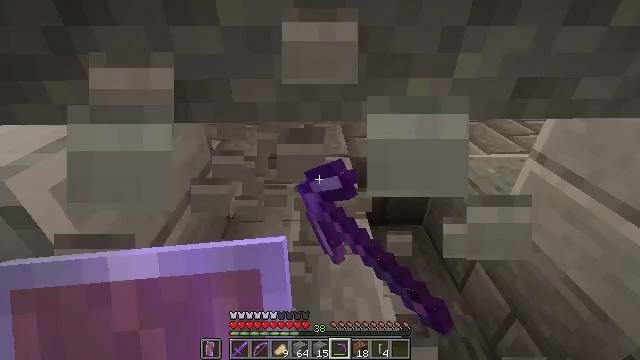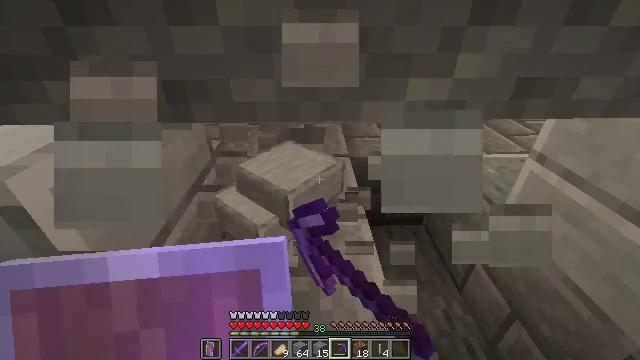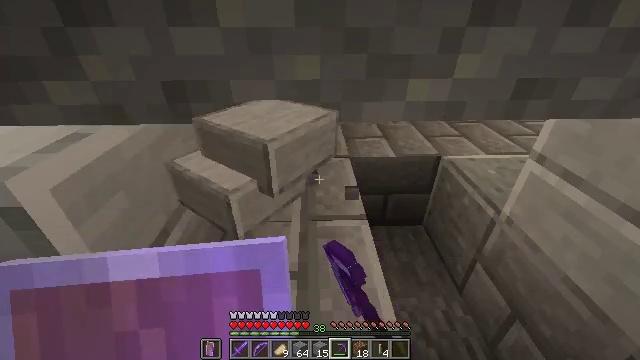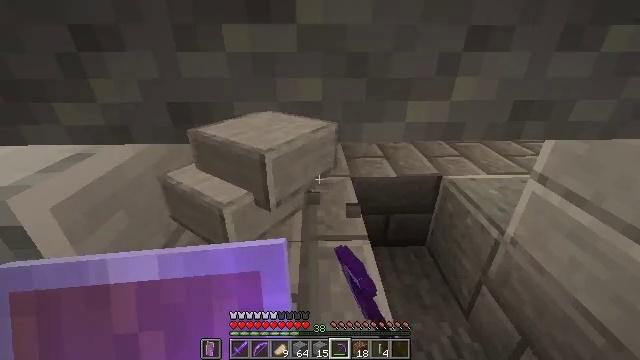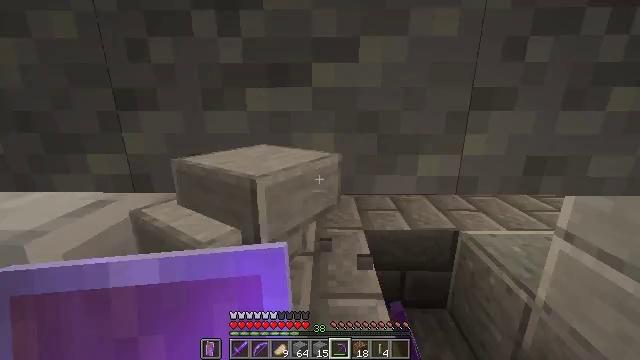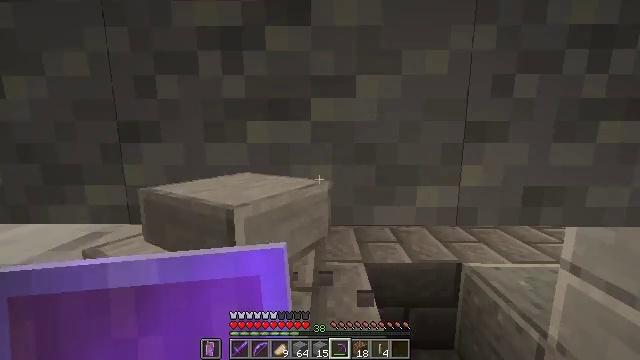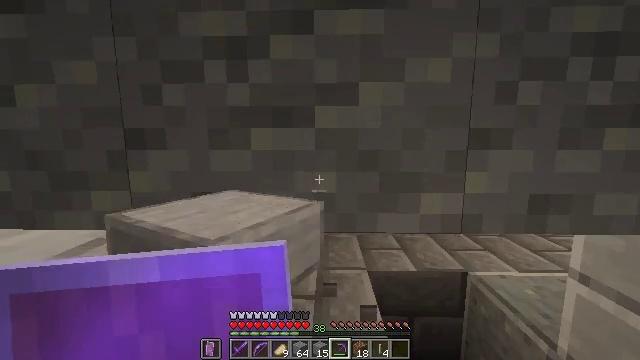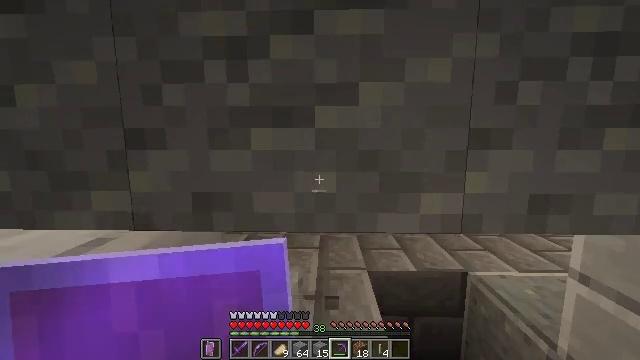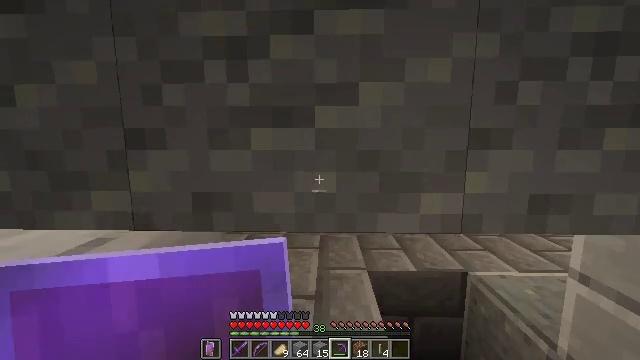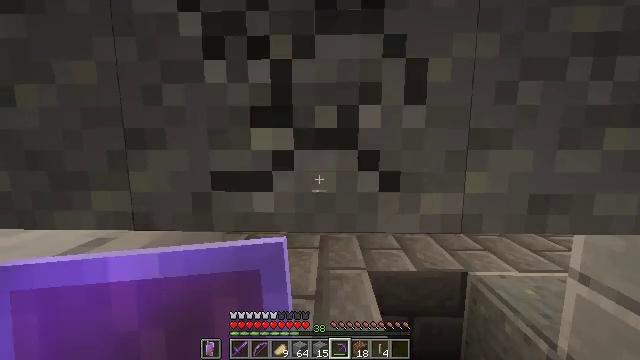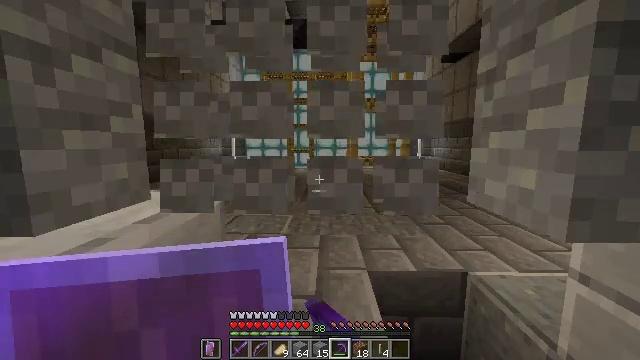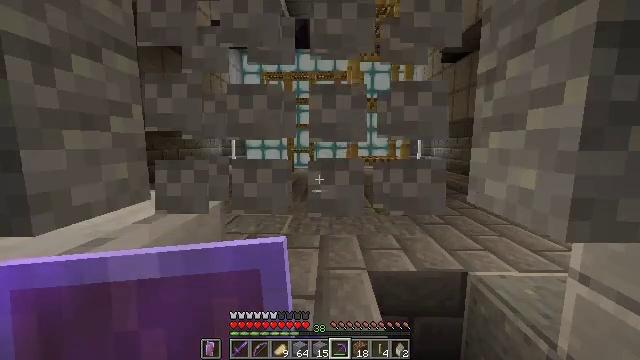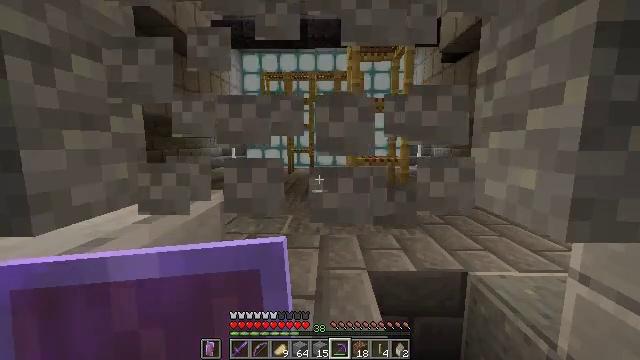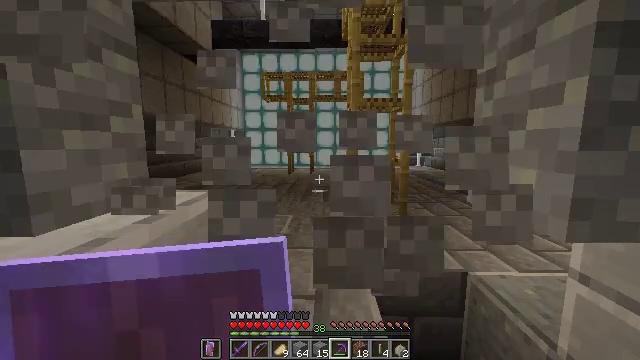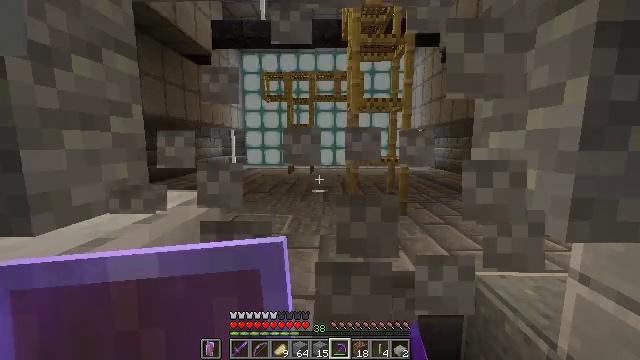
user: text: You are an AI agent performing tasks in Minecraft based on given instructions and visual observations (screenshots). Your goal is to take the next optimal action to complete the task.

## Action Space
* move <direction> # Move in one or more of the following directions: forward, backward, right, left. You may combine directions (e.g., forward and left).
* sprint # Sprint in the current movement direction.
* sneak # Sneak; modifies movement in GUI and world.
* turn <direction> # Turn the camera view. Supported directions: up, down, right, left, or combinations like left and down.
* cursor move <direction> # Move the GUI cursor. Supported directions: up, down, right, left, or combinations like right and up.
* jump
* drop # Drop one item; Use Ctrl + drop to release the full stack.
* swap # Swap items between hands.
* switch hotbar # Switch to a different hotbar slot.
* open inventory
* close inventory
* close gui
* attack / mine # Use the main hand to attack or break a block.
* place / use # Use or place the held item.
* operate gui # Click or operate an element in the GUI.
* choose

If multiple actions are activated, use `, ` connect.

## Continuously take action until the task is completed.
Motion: motion action
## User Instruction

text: Attack the andesite wall to dismantle it.
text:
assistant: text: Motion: sneak, attack / mine
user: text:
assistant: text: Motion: sneak, attack / mine
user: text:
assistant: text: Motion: sneak, turn up
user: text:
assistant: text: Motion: sneak, turn left and up
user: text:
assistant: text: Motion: sneak, turn up
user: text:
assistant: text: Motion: sneak, turn up
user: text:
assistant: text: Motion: sneak
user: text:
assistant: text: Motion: sneak
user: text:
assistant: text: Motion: sneak, attack / mine
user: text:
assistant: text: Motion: sneak, attack / mine
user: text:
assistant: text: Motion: sneak, attack / mine
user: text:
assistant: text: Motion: sneak, attack / mine
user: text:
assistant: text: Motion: sneak, attack / mine
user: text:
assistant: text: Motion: sneak, attack / mine
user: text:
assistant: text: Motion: sneak, attack / mine